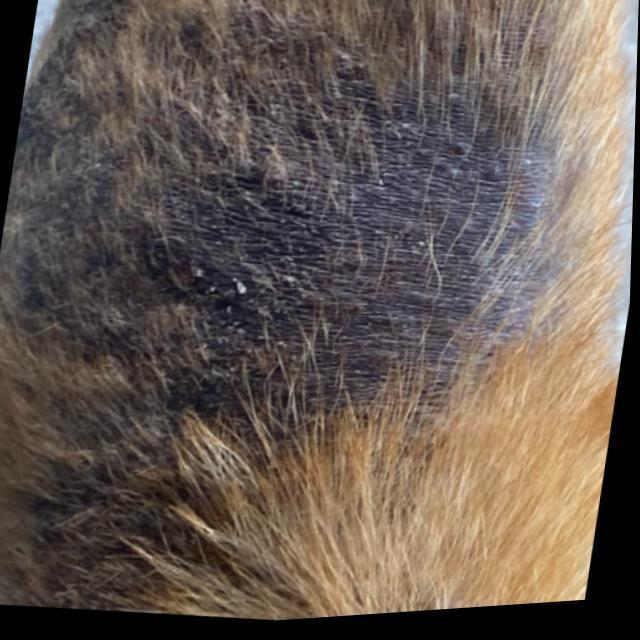
Canine demodicosis (Demodex mange) — caused by Demodex canis mites. Presents with alopecia, follicular papules, pustules, and comedones. Often localized on face and forelimbs.